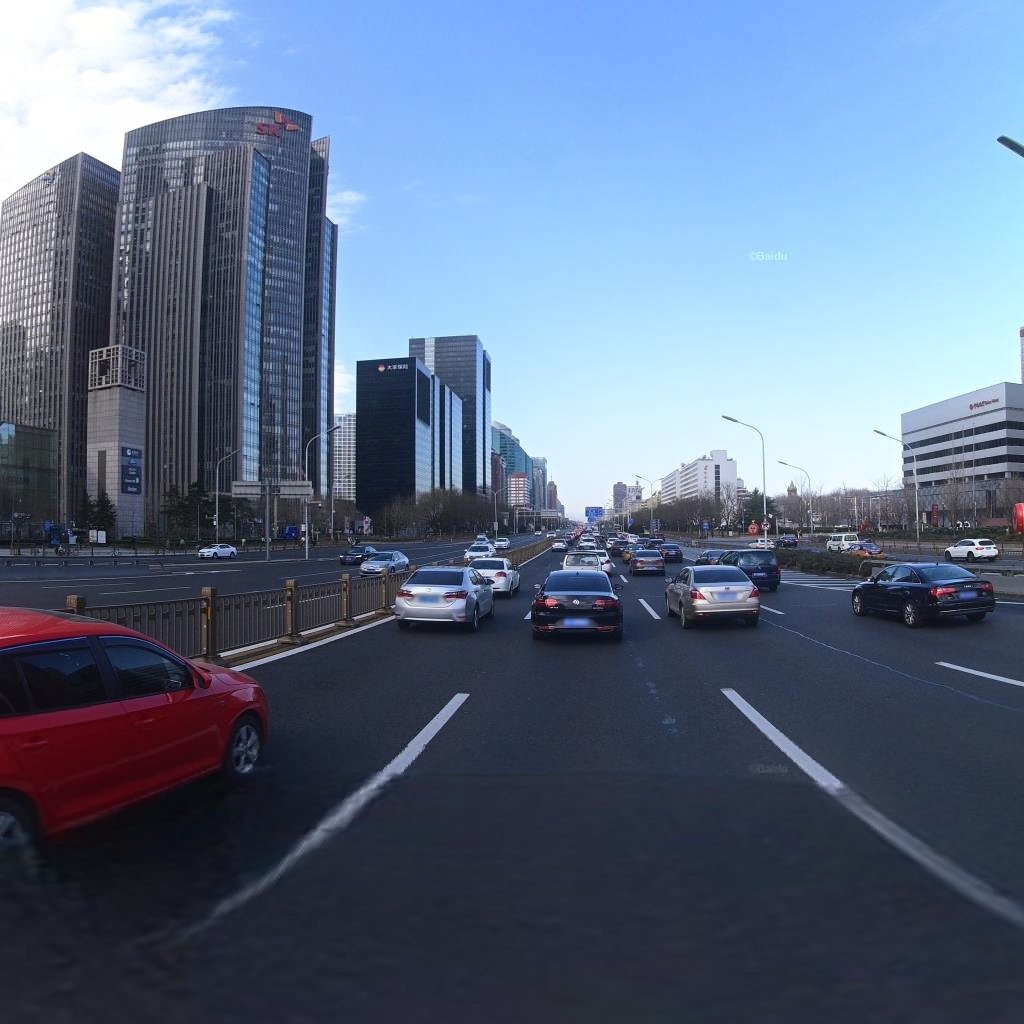
Region: Chaoyang
Road damage annotations: longitudinal patch